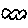
Label: cloud